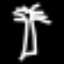
Label: palm tree